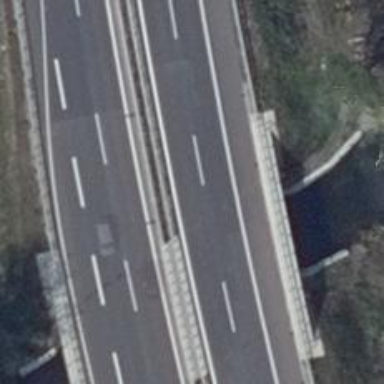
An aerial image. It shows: Bridge over trunk highway that serves as motorroad.